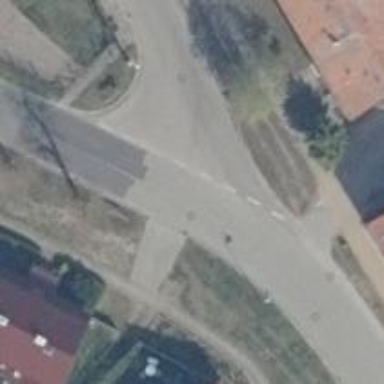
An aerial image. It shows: Road with "give way" sign.